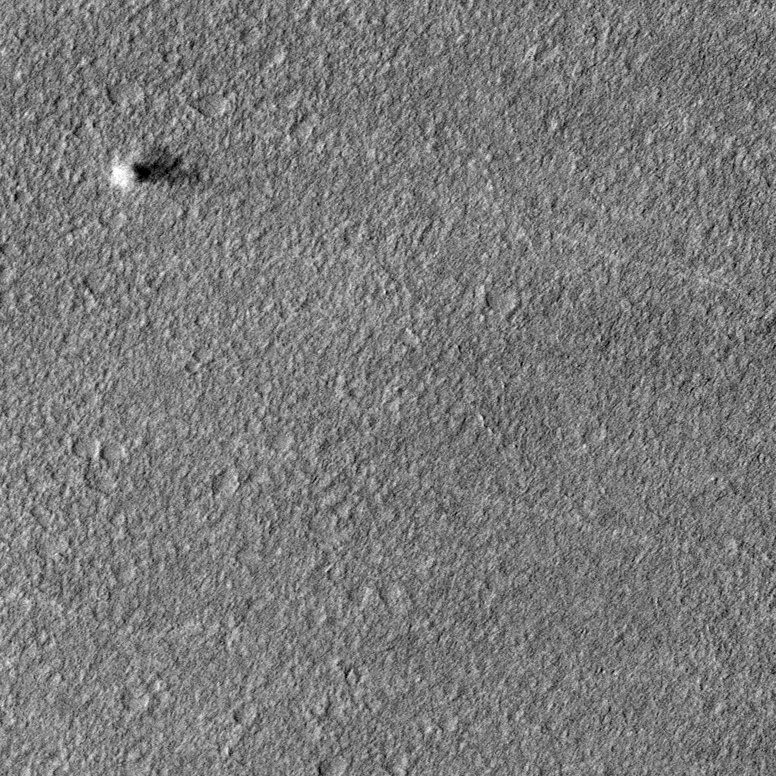
Label: dustdevil